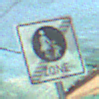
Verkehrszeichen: EndeFussgaengerzone
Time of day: MorningAfternoon
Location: Roofed (Special)
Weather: PartlyCloudy
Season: NotSpecified
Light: Natural